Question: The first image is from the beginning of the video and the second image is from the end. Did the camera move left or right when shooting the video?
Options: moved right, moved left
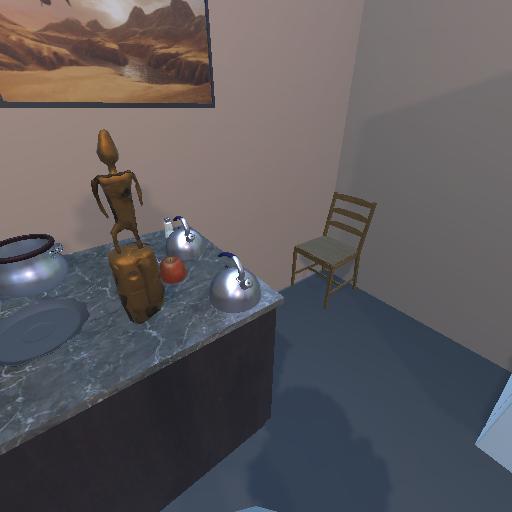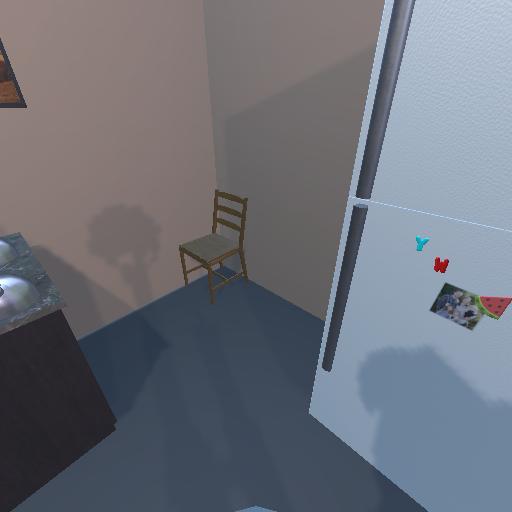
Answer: moved right